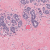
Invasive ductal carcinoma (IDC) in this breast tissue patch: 0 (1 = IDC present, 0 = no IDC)